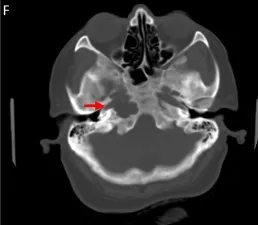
(C-F) Coronal and axial bone window. (A-F) There are bilateral, well-defined, lytic, expansile, fluid-containing lesions in the petrous apices with bone dehiscence of the inner cortex of the petrous bone.
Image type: radiology (ct)